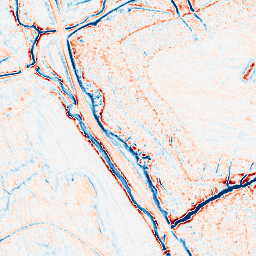
Category: edge_preserving
Decomposition family: anisotropic_diffusion
Decomposition parameters: iterations: 10
kappa: 30
gamma: 0.2
Upsampling method: bicubic_16x
Upsampling parameters: scale: 16
Upsampling scale: 16